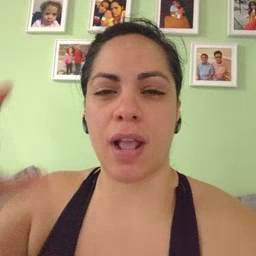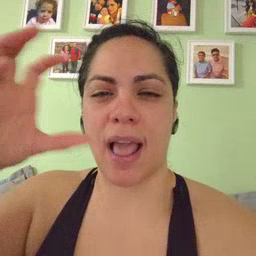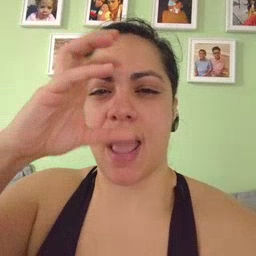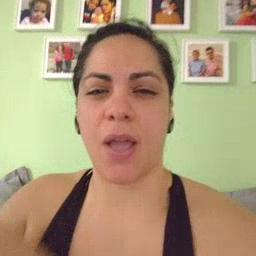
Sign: cloud